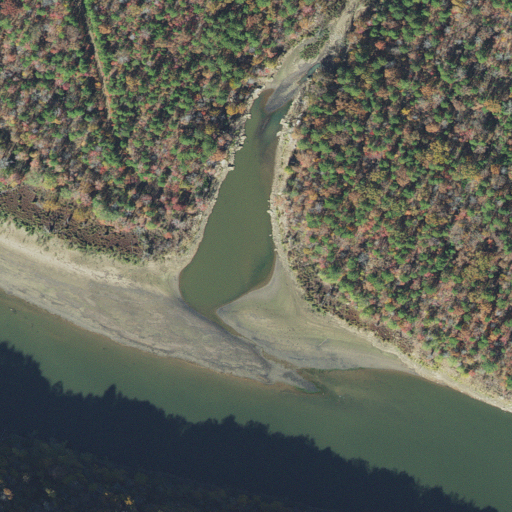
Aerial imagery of valley in Arkansas named Punchin Hollow containing open water, mixed forest, deciduous forest, evergreen forest, herbaceous wetlands, and grassland